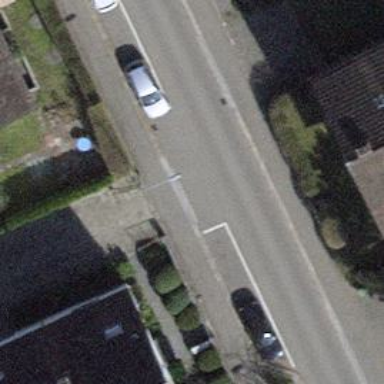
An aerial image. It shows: Driveway made of paving stones.